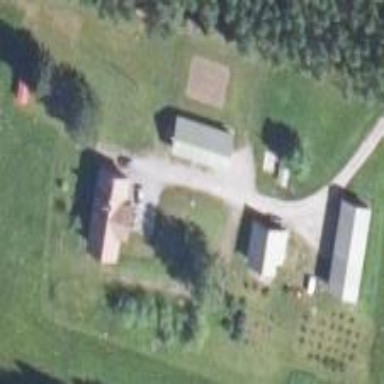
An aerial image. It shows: Farmyard area.